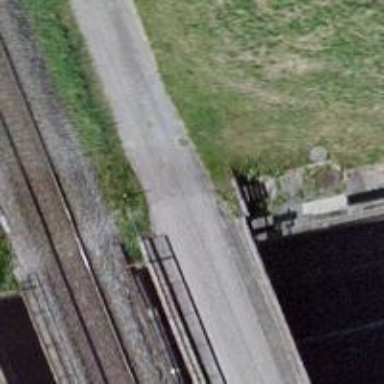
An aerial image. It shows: Retaining wall.